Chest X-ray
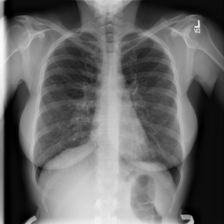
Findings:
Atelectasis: negative
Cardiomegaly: negative
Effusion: negative
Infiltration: negative
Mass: negative
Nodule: negative
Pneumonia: negative
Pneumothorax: positive
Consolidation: negative
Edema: negative
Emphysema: negative
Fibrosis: negative
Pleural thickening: negative
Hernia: negative